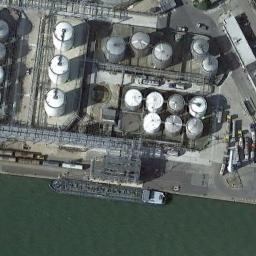
Label: storage tanks